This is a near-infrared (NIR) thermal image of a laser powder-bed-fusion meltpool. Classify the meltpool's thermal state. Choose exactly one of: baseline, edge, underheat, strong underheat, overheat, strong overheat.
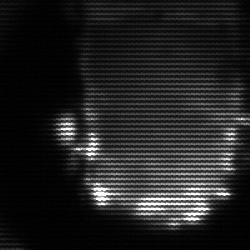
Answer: baseline